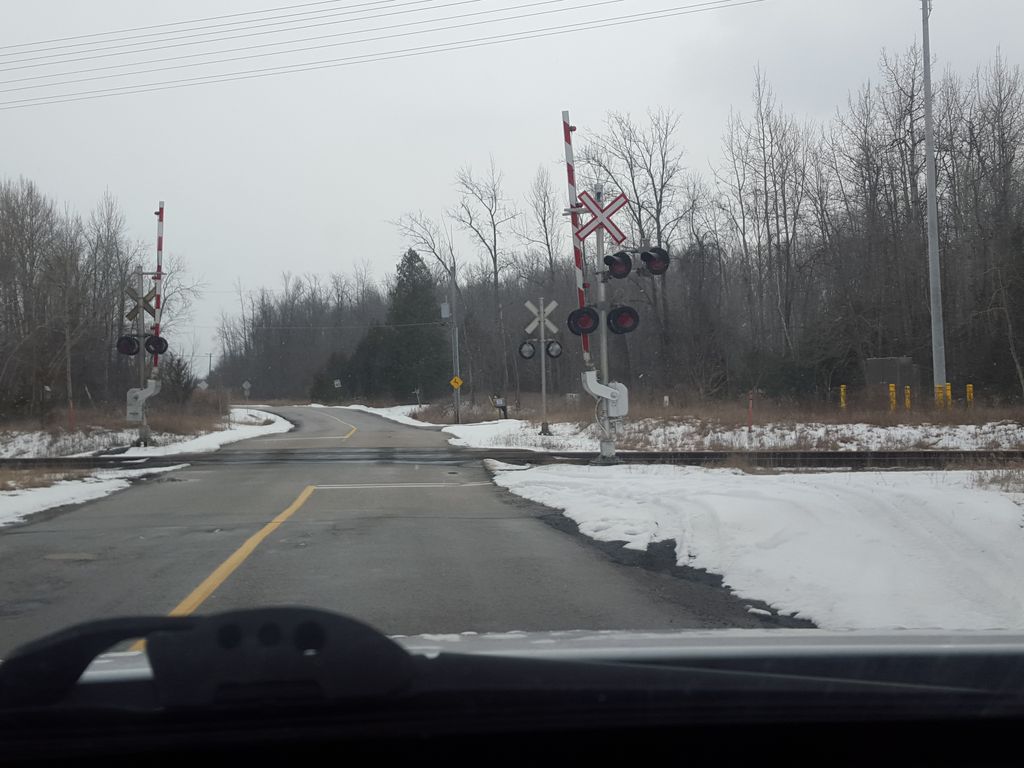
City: toronto